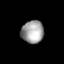
Tissue: lung
Cell type: Epithelial cells
Senescence score: 0.15
Nuclear area (px): 500
Mean DAPI intensity: 158.958